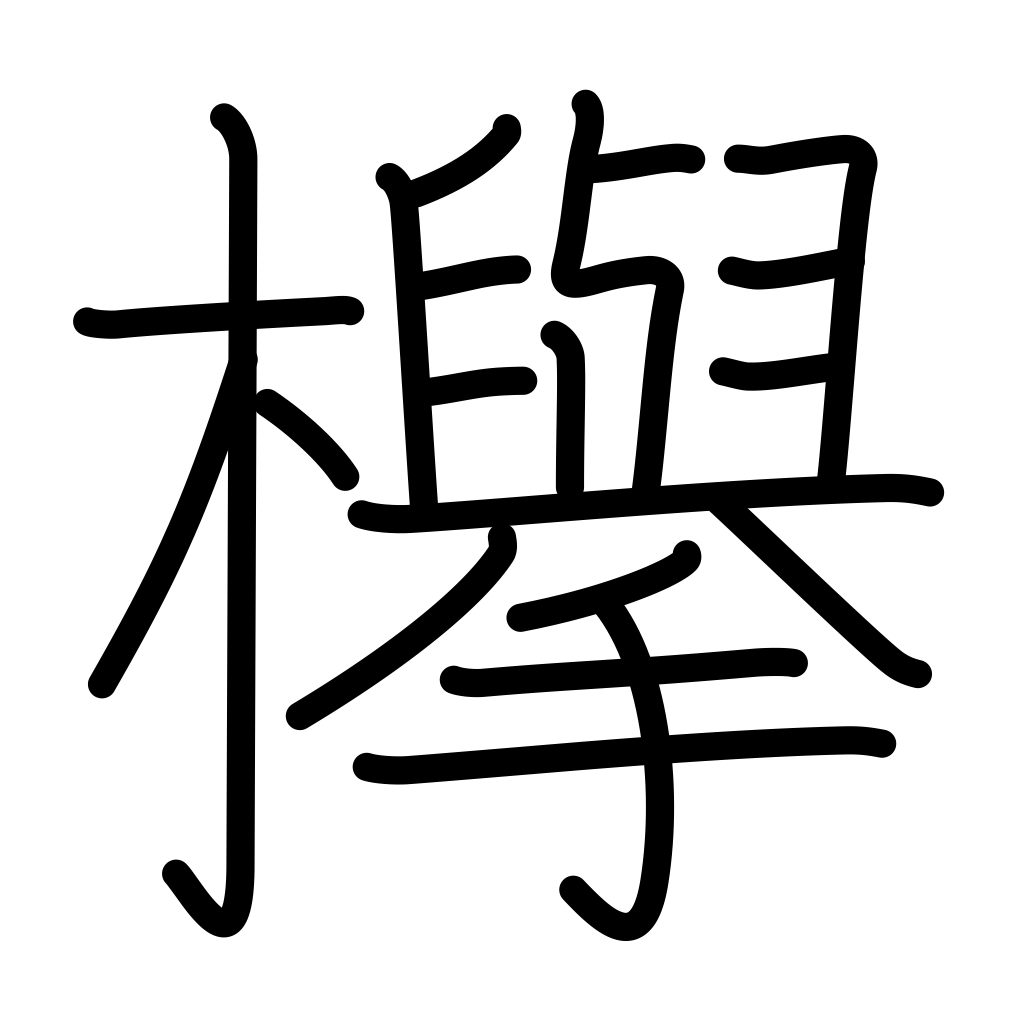
Meaning: keyaki, zelkova tree